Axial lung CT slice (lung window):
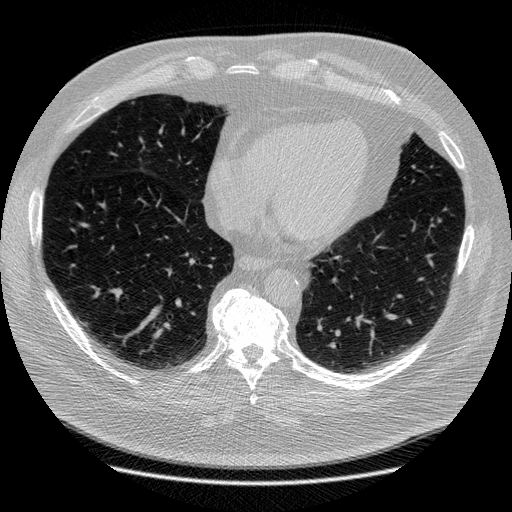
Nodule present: yes
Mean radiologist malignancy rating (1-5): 1.667